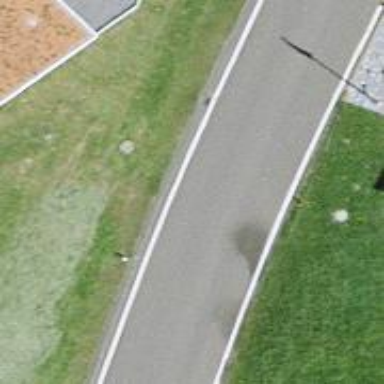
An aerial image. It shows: Tertiary road with asphalt surface.